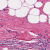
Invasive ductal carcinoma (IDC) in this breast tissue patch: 0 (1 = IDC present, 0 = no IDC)